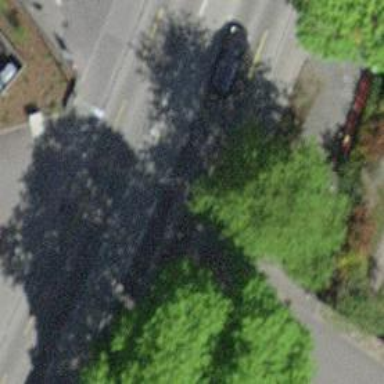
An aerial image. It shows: Primary highway with dedicated lane for cyclists.